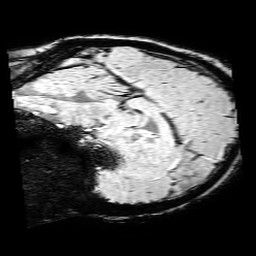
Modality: SWI
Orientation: sagittal
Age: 59
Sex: female
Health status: ill
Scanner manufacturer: philips
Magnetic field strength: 3 T
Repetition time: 0.031 s